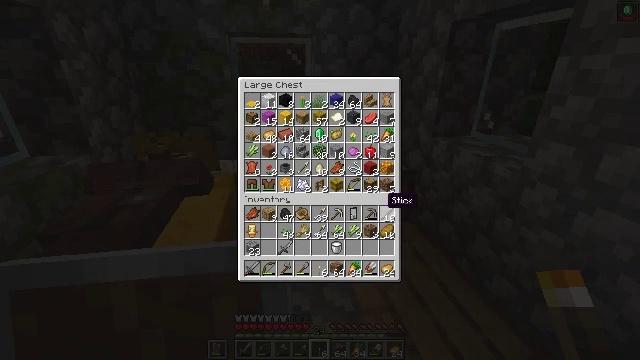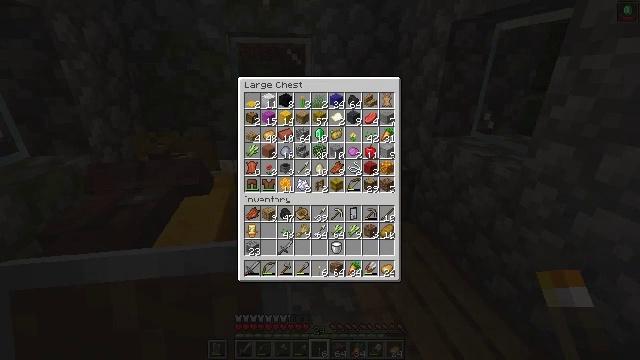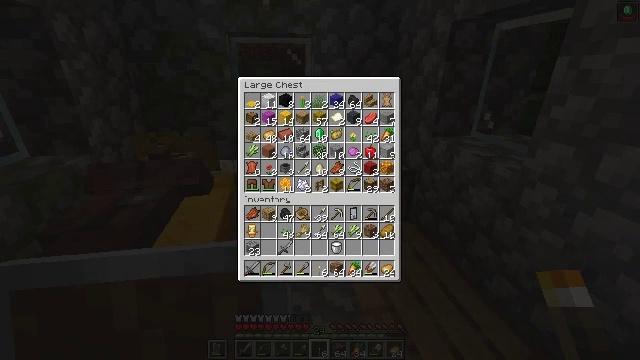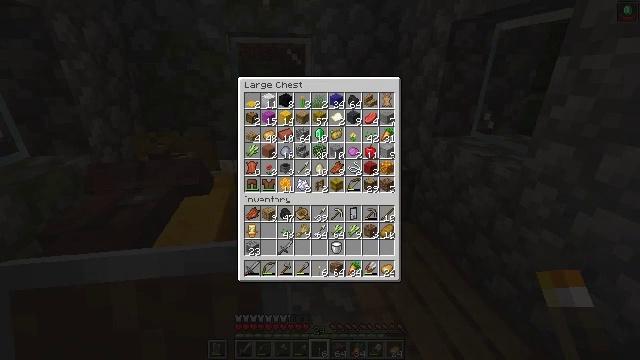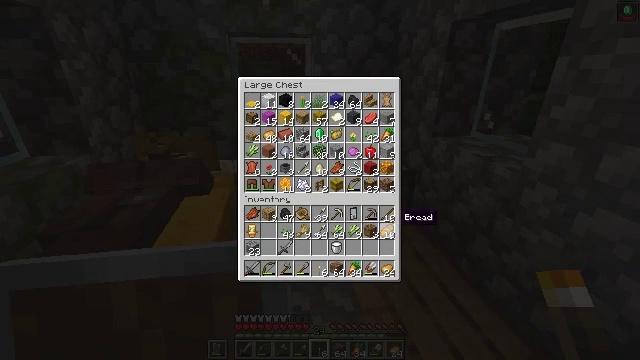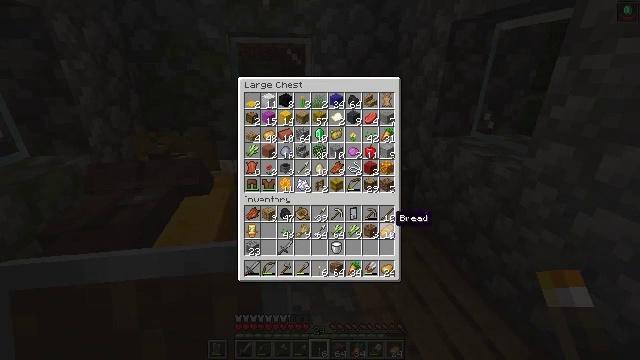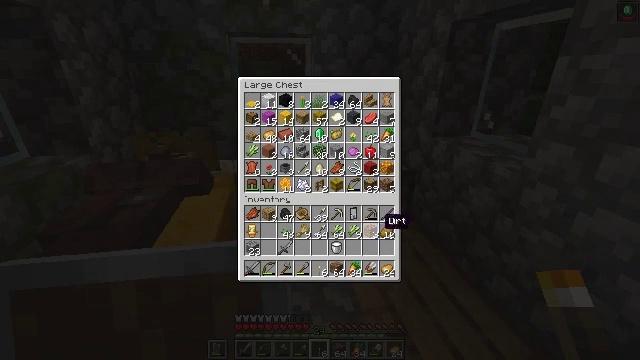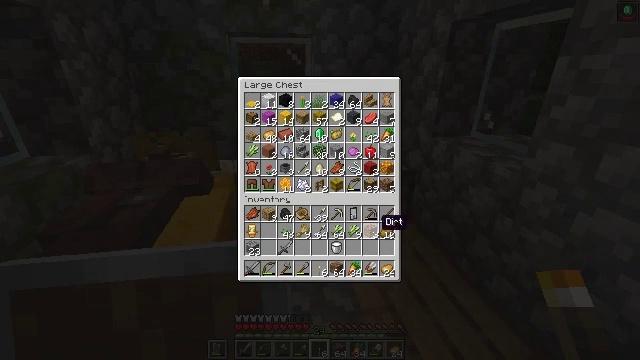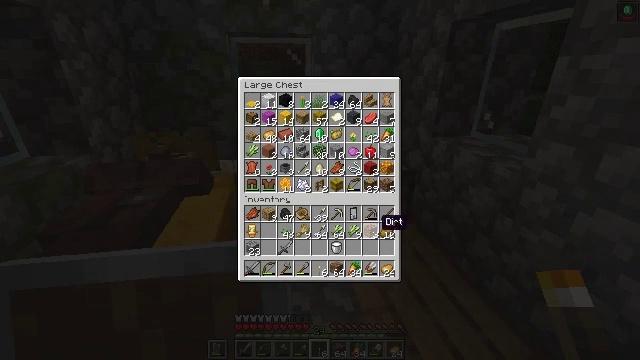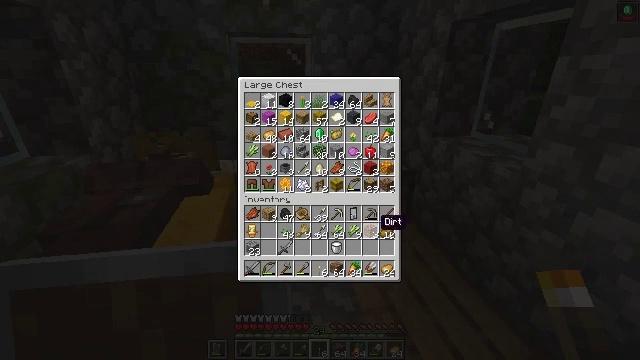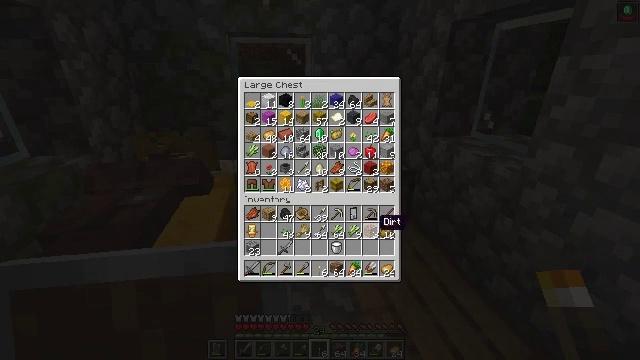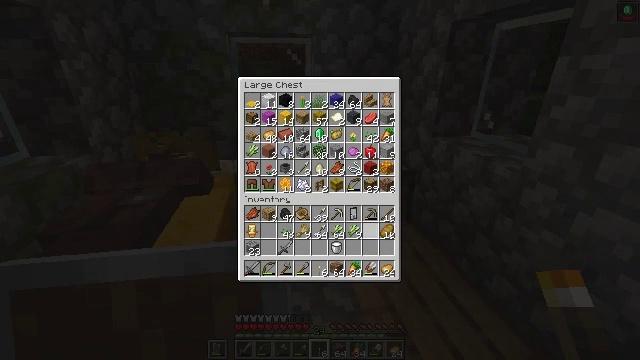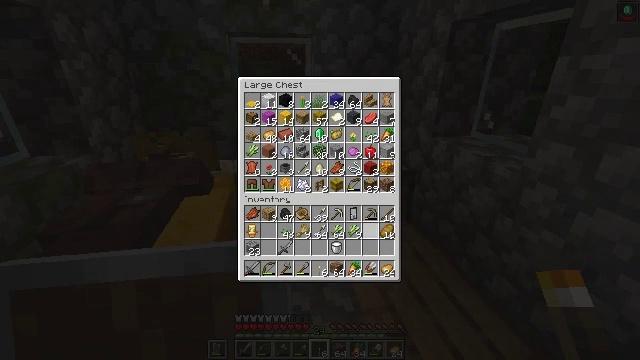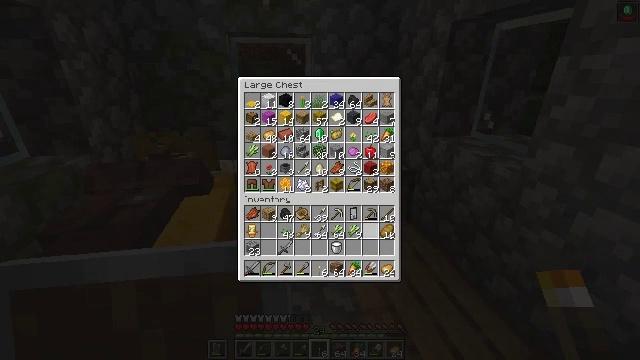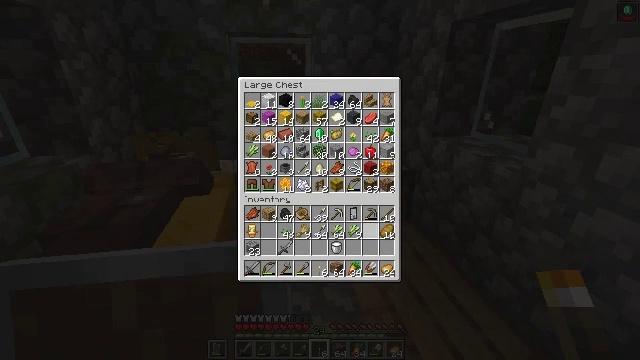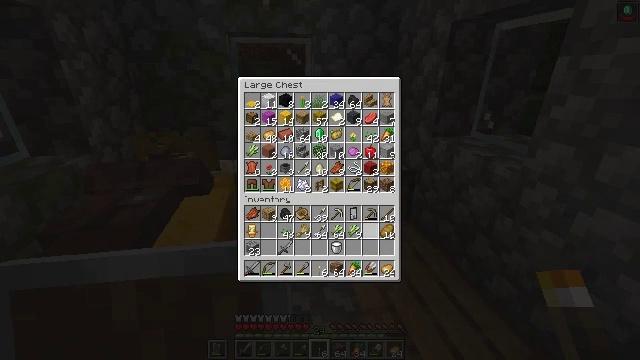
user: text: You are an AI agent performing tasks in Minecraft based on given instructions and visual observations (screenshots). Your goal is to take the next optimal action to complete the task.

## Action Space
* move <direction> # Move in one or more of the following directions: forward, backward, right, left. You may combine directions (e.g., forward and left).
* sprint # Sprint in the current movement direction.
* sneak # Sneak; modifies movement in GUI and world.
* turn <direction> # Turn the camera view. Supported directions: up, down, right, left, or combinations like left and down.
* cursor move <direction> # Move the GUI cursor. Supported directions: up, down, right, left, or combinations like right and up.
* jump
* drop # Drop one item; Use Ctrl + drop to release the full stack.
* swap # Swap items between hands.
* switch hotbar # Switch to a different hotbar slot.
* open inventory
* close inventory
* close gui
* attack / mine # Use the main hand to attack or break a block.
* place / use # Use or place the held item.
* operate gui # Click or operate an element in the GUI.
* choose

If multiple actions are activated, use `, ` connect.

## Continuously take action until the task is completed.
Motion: motion action
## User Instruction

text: Combine dyes to make orange dye in the crafting table.
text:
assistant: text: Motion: sneak, turn right
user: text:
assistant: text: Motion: sneak, turn down
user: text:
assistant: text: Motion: sneak
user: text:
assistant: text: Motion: sneak
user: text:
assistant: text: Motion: sneak
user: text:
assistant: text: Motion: sneak, turn left
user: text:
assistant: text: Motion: sneak
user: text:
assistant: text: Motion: sneak
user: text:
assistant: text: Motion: sneak
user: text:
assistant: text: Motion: sneak
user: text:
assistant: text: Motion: sneak, attack / mine
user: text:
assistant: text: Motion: sneak
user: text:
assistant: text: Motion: sneak
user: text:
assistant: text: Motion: sneak
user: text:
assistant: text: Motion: no_op
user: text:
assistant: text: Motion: turn right
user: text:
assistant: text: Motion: no_op
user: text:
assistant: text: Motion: no_op
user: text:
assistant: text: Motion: no_op
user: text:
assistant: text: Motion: no_op
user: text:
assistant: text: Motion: turn down
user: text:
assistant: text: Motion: turn down
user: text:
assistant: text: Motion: sneak
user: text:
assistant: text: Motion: sneak, turn left
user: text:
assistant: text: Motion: sneak
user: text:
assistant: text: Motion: sneak
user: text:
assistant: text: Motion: sneak
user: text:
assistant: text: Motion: sneak
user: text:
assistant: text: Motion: no_op
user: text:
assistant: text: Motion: no_op